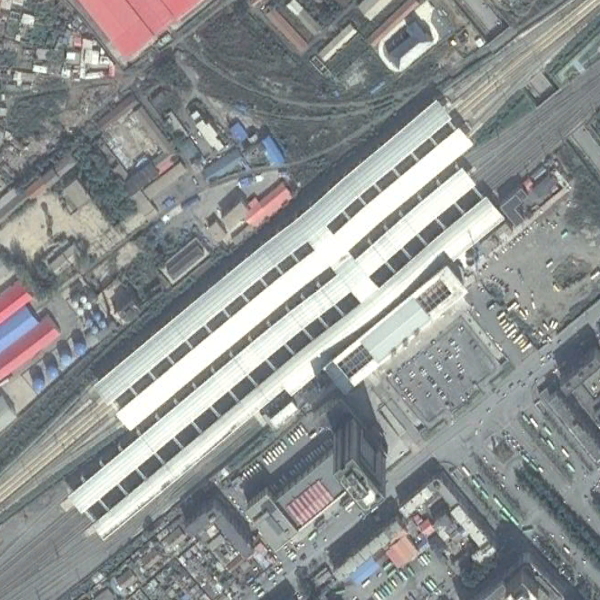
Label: RailwayStation